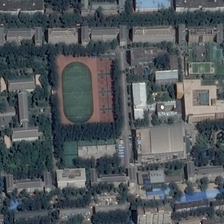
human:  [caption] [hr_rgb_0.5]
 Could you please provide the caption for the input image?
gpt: many buildings and green trees are around a playground in a school .

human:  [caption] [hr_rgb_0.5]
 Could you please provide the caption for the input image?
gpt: many buildings and green trees are around a playground in a school .

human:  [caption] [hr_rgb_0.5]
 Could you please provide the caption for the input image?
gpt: many buildings and green trees are around a playground in a school .

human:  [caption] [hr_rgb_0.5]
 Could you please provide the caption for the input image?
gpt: many buildings and green trees are around a playground in a school .

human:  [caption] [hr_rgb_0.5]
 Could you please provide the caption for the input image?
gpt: many buildings and green trees are around a playground in a school .